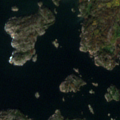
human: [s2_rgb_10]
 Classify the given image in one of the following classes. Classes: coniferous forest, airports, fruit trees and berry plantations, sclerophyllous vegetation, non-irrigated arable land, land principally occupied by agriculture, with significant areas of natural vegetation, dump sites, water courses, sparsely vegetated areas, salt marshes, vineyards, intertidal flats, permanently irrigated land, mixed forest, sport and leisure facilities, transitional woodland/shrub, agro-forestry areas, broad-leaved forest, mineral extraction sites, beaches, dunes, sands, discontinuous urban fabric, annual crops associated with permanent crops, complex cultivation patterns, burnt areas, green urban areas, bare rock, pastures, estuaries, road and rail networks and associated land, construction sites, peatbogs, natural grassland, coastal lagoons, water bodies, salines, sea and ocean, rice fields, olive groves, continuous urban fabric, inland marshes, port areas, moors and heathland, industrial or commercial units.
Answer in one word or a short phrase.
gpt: broad-leaved forest, bare rock, sea and ocean